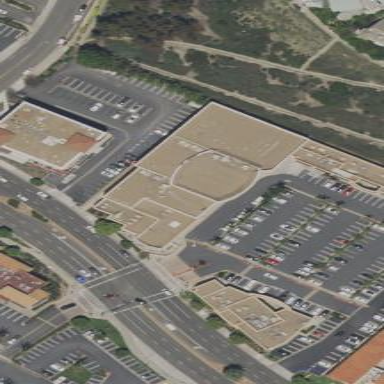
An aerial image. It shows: Building.